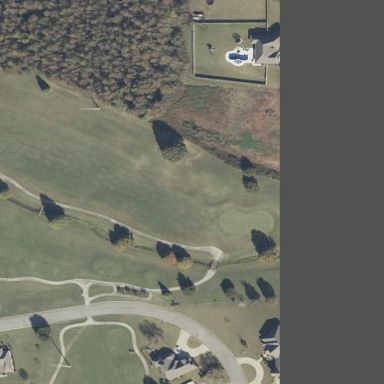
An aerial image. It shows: Grassy area designated as golf fairway.